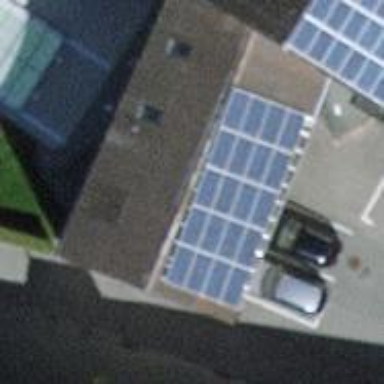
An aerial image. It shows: Small solar photovoltaic panel generator installed on roof.